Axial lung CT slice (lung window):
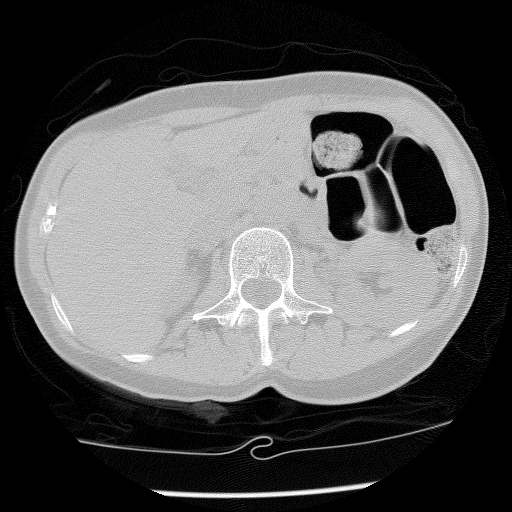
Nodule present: no